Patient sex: F
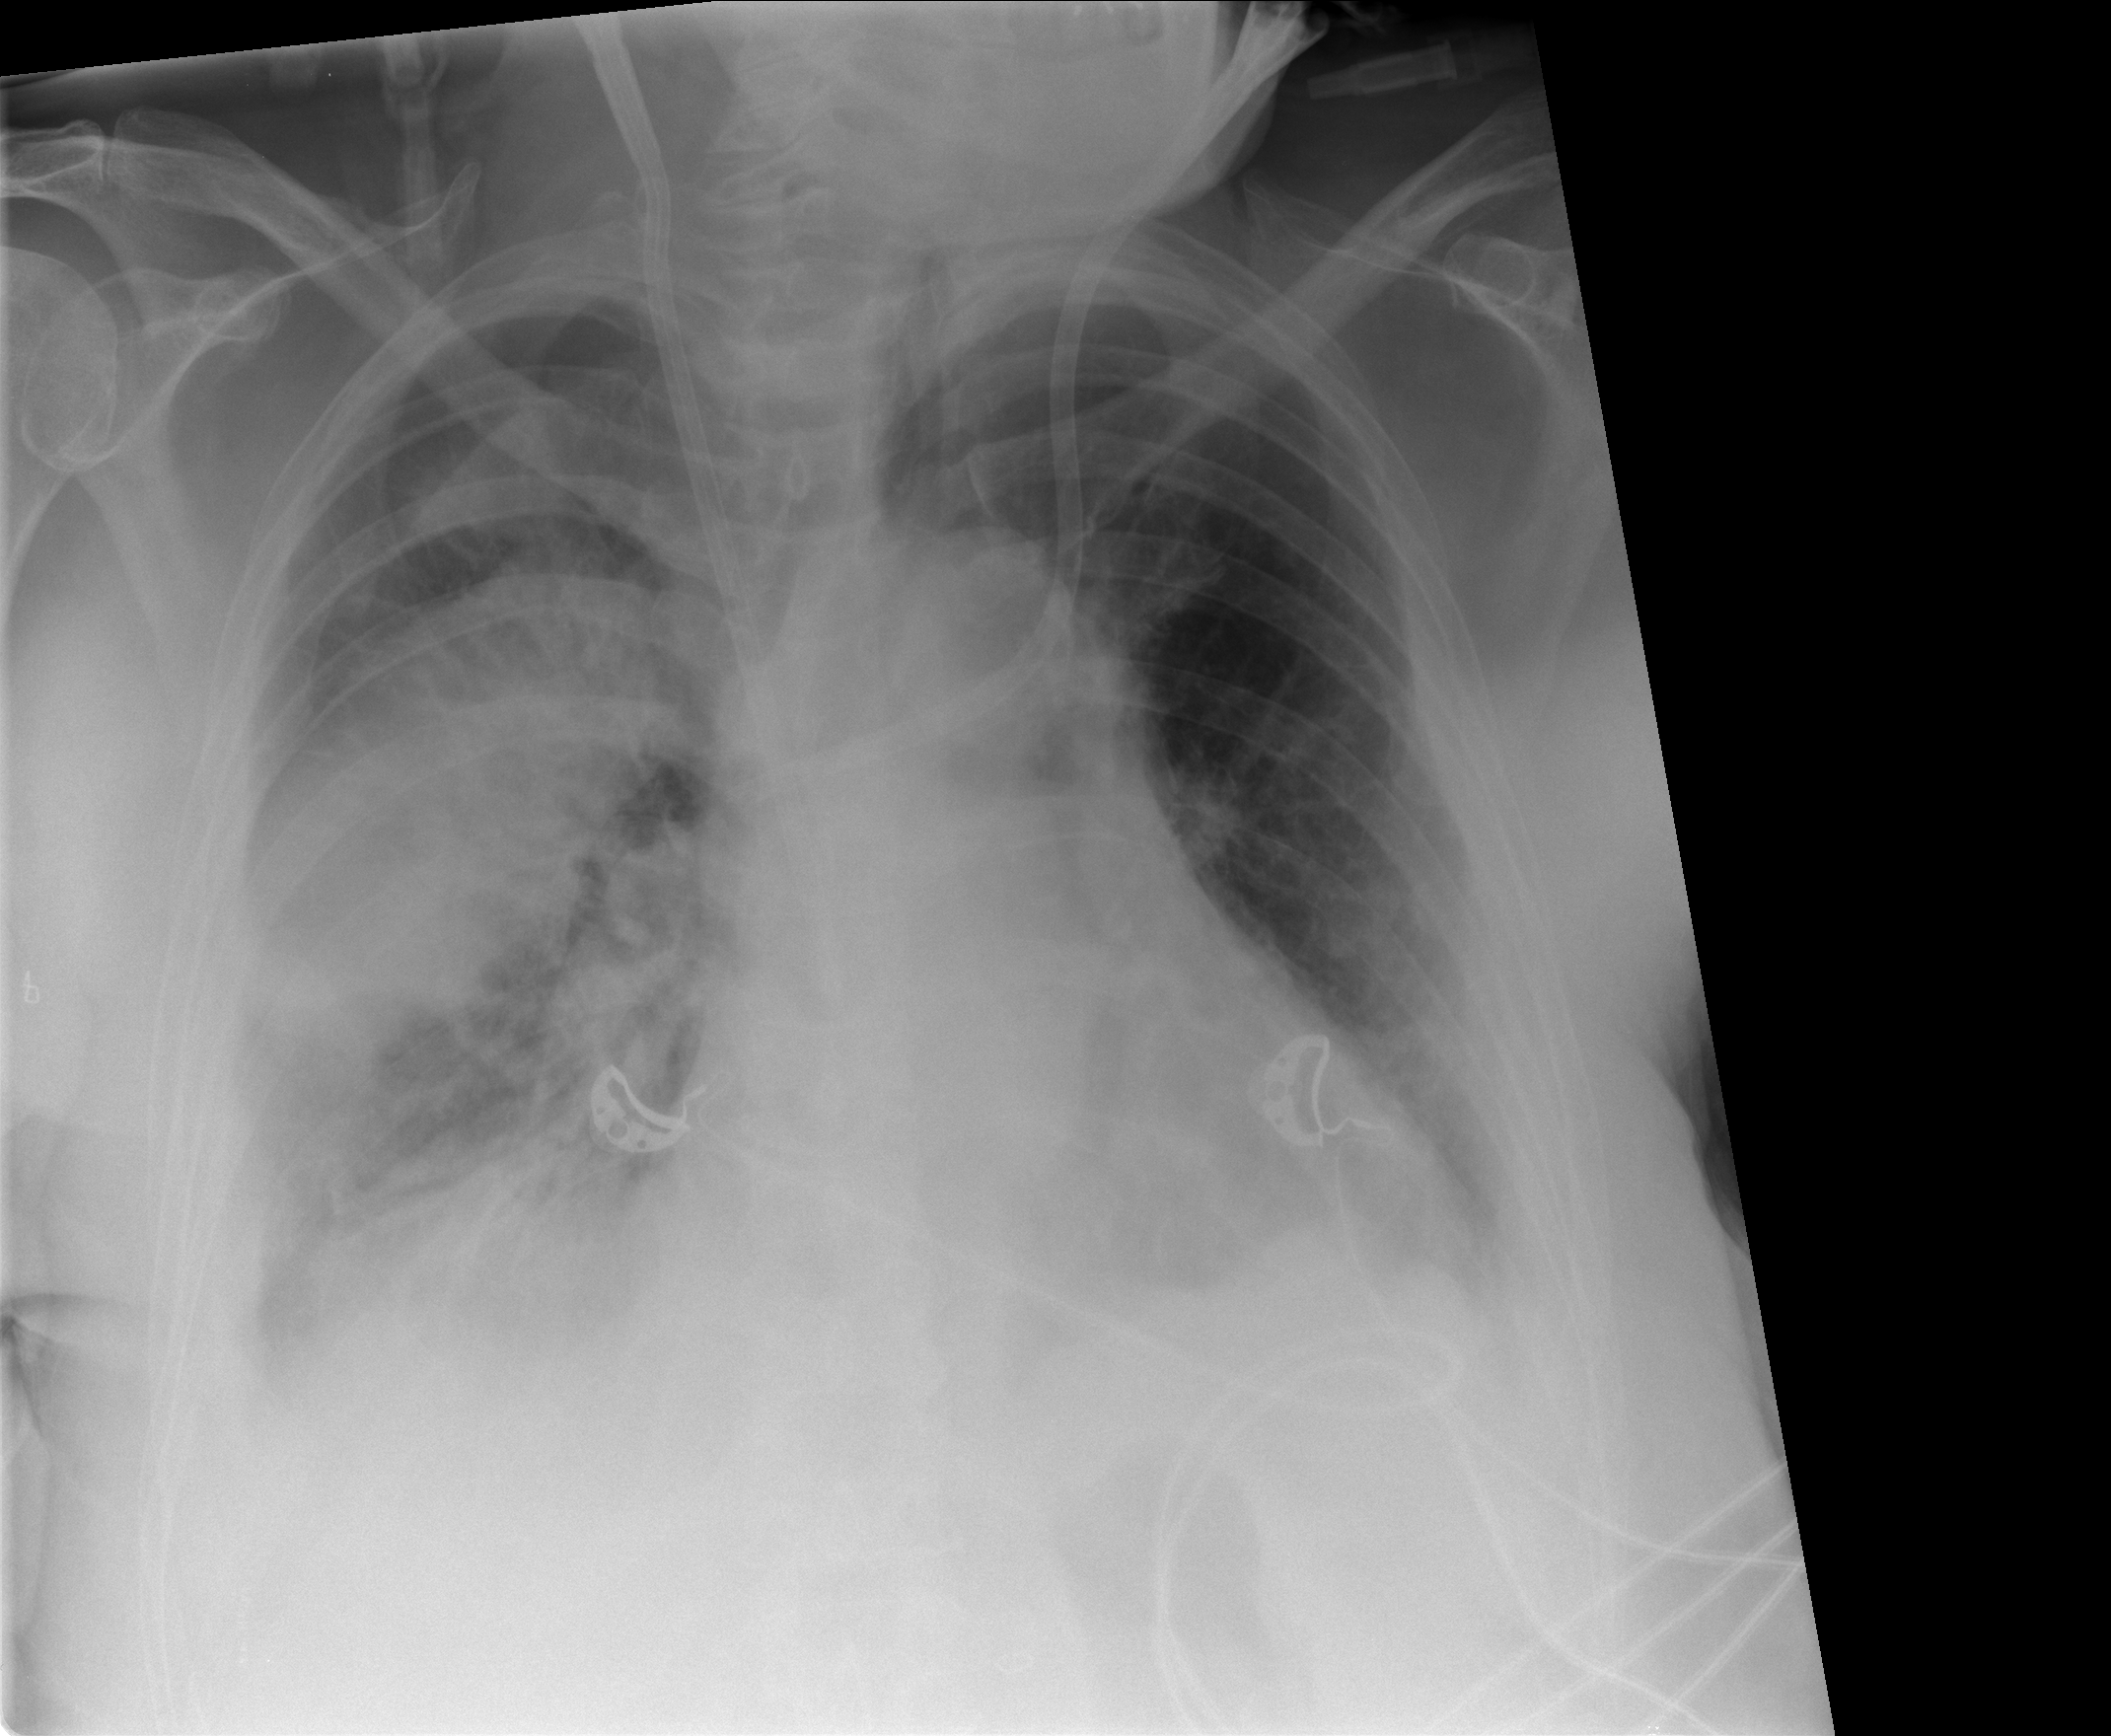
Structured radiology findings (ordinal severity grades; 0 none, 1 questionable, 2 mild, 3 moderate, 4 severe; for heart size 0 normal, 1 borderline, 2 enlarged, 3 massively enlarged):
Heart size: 2
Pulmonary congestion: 2
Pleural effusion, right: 3
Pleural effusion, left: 2
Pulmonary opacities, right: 2
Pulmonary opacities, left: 2
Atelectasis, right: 3
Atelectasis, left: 2